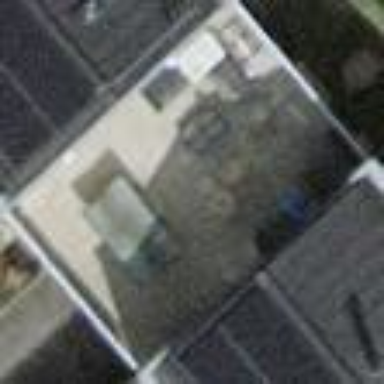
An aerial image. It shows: View of roof of building.